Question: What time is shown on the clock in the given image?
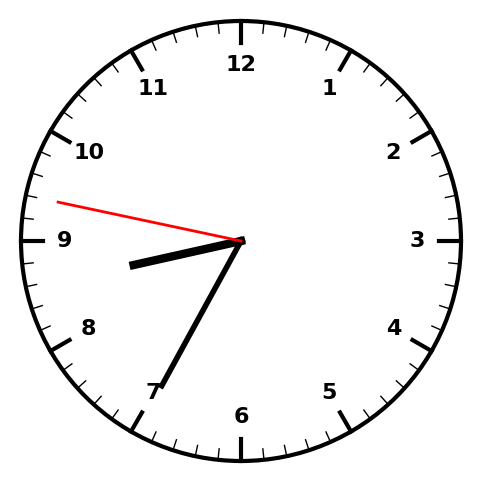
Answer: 08:34:47